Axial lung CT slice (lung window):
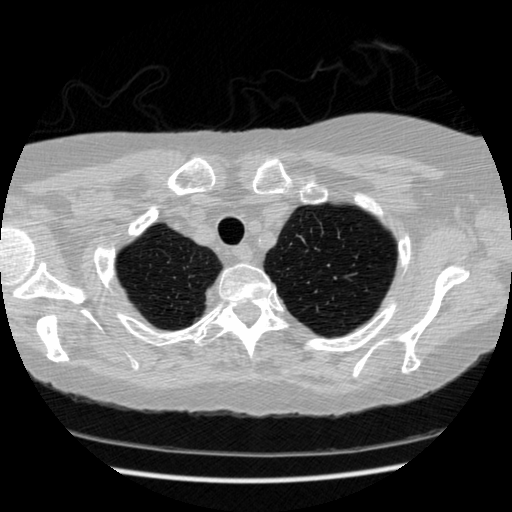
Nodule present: no